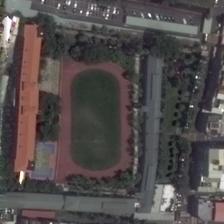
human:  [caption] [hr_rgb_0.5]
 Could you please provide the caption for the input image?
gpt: a playground is surrounded by some green trees and many buildings .

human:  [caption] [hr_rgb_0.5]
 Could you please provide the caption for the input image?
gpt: many buildings and some green trees are around a playground .

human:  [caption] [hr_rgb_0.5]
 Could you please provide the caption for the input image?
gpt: the football field is hedged in by the red buildings, lush trees and parking lot nearby .

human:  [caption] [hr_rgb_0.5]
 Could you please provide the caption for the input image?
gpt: a playground is surrounded by some green plants and many buildings .

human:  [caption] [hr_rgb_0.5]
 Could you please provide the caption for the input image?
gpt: a playground is surrounded by some green plants and many buildings .